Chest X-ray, AP view. Patient: 49 years old, sex M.
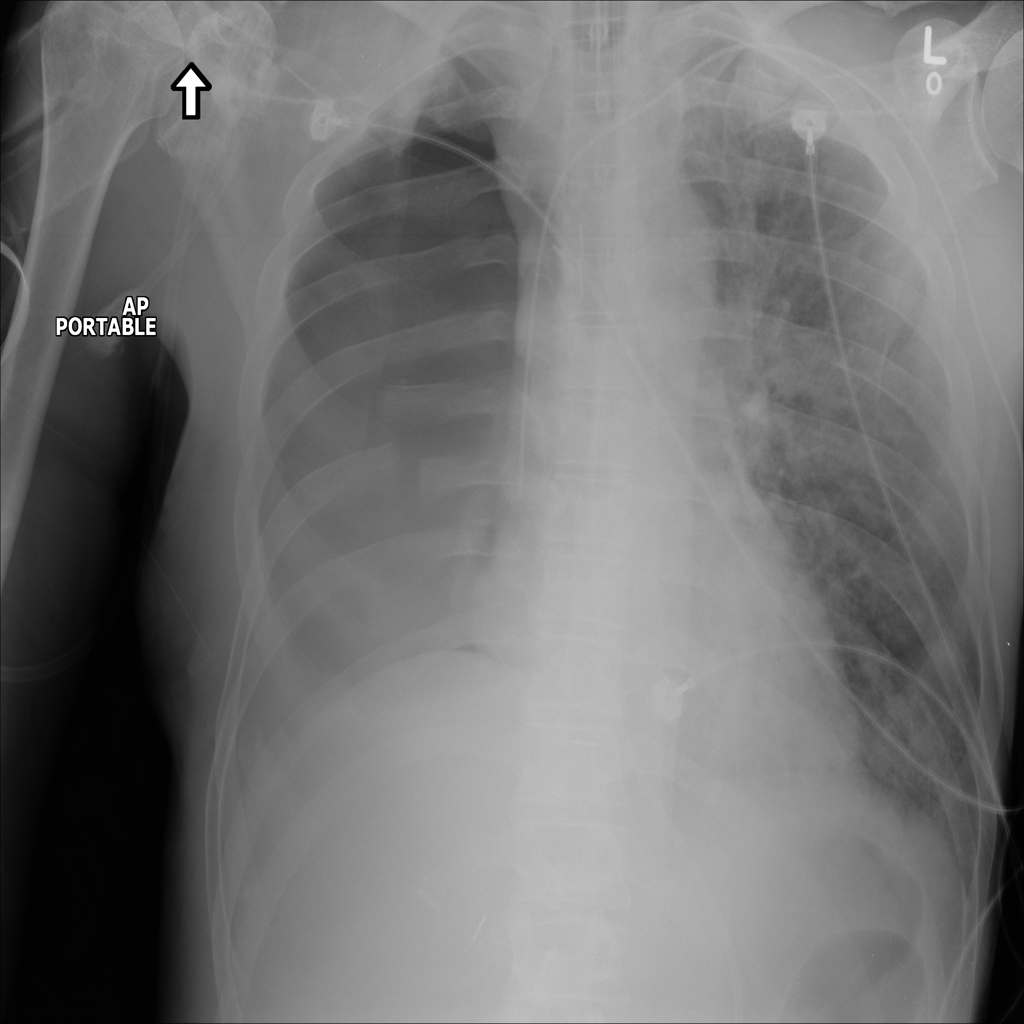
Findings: No Finding